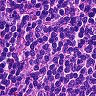
Metastatic tissue present: no